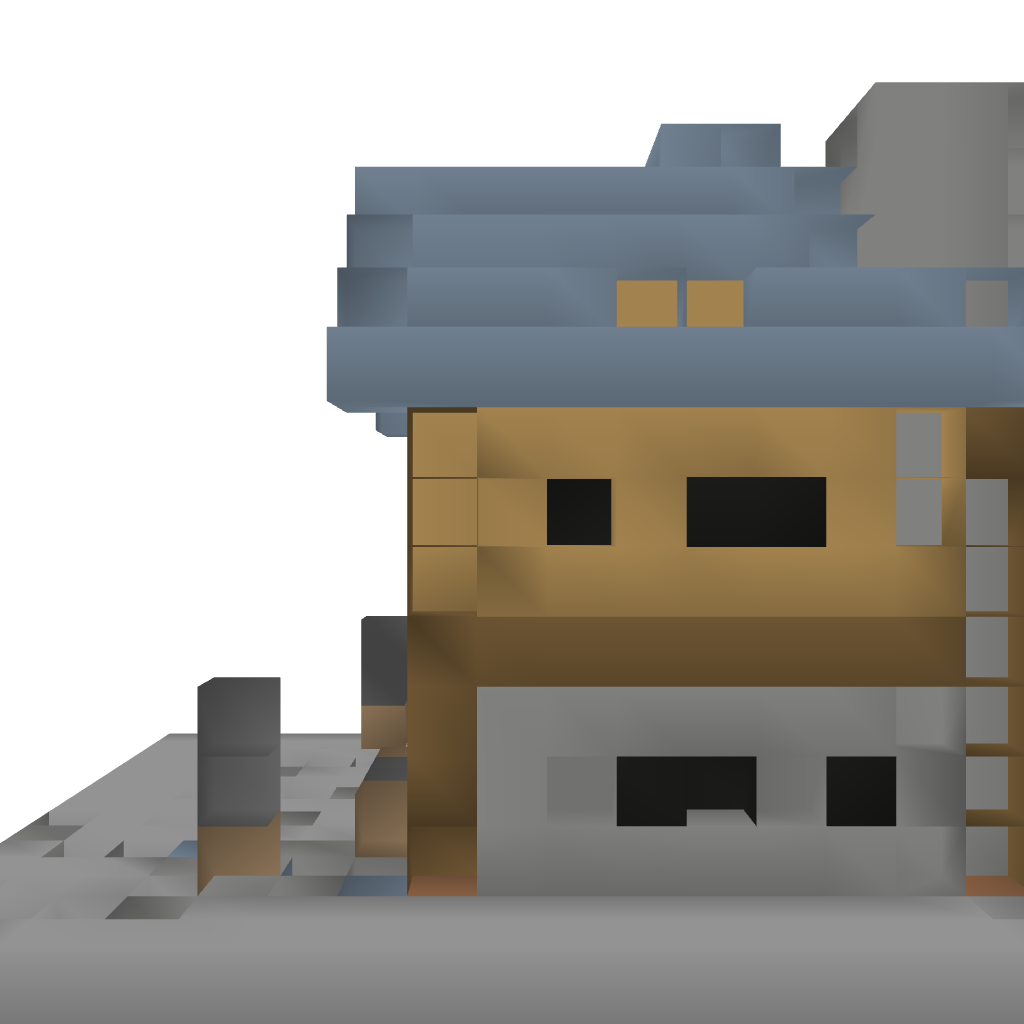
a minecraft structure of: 1700's House